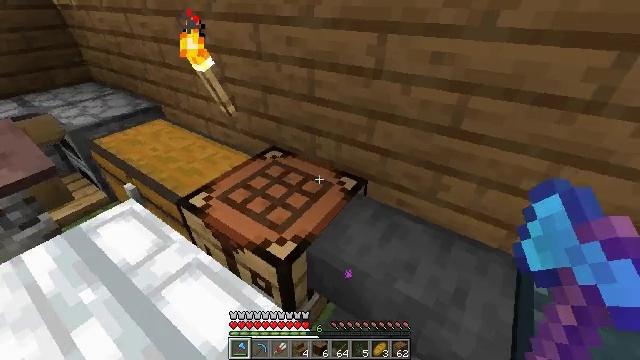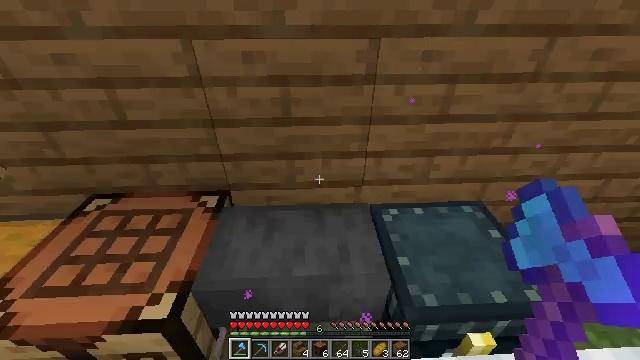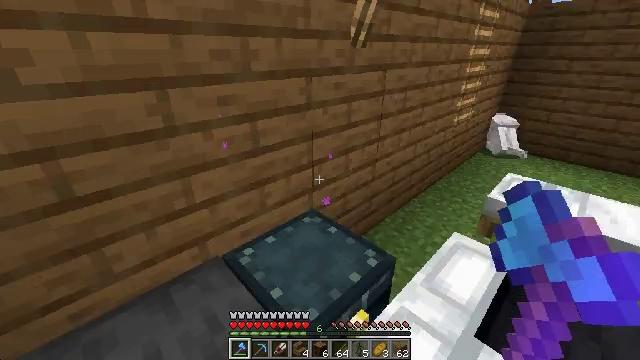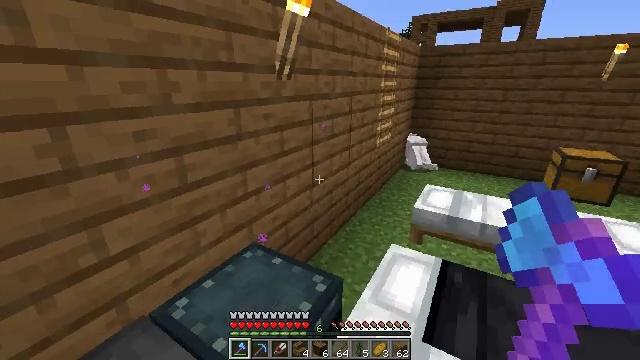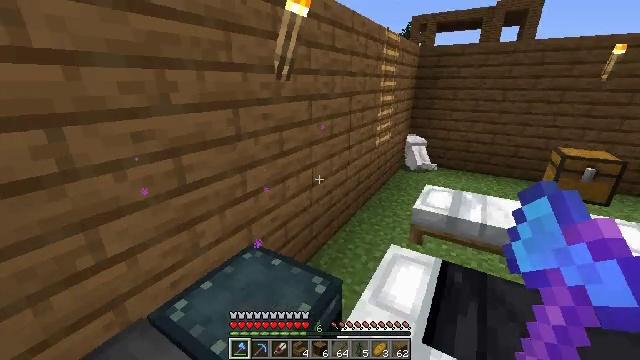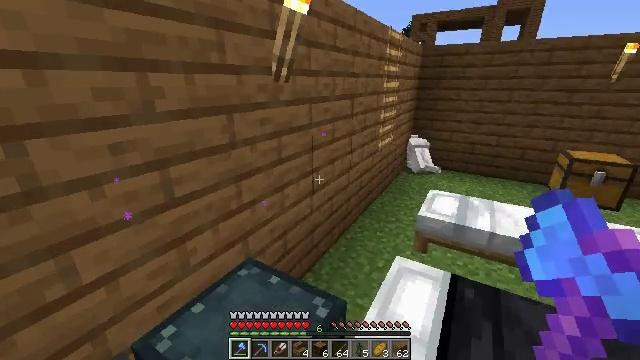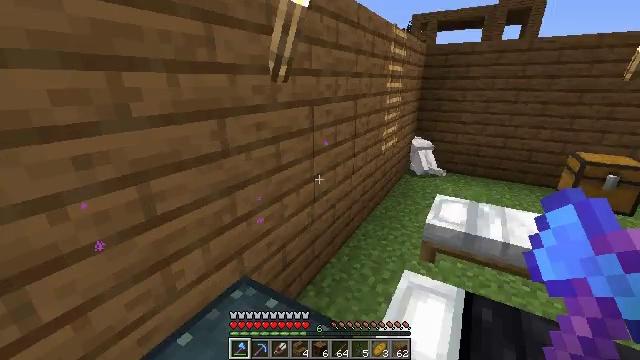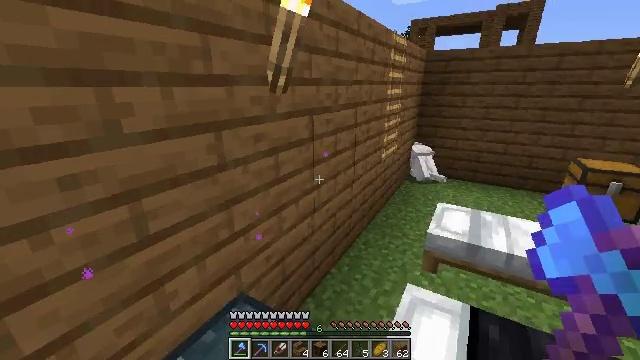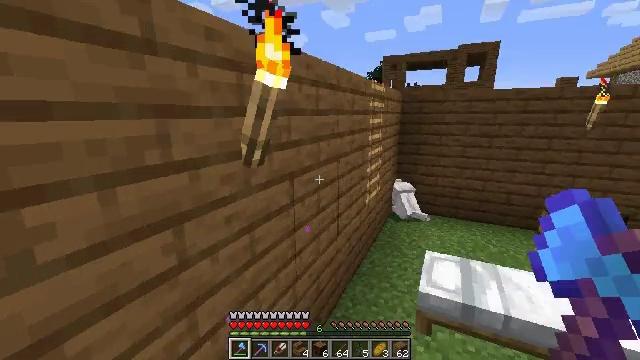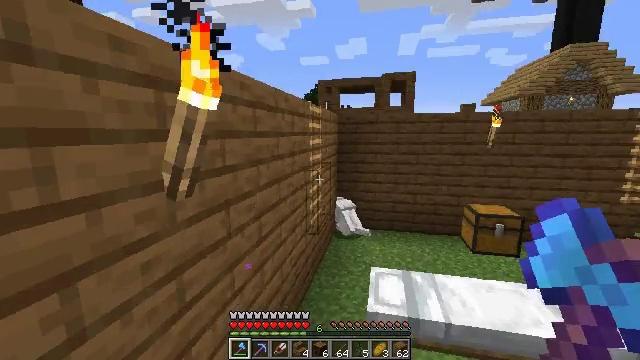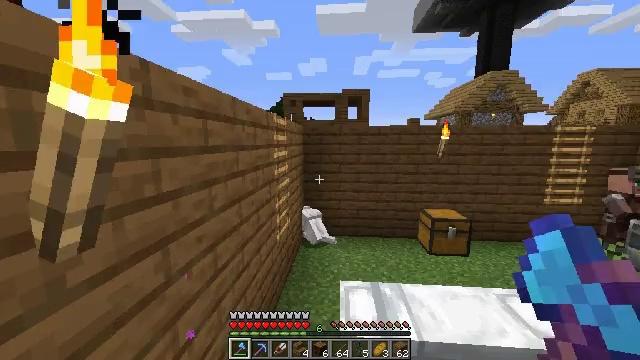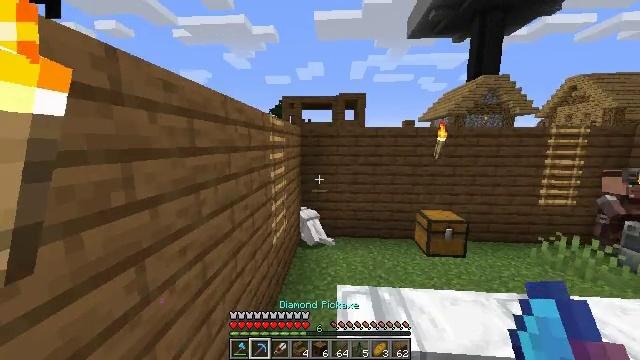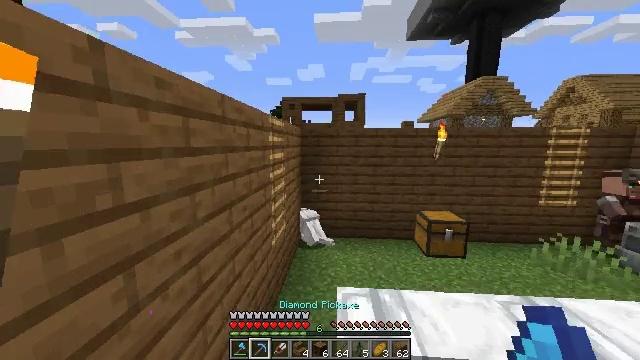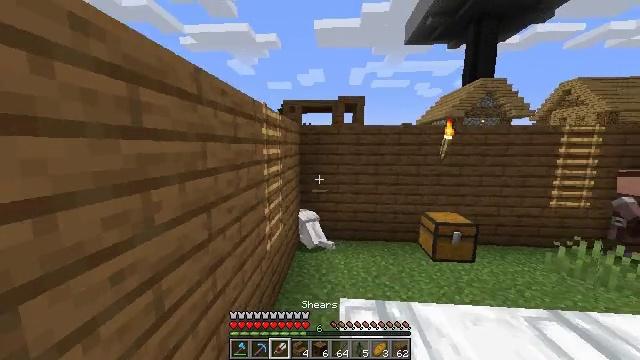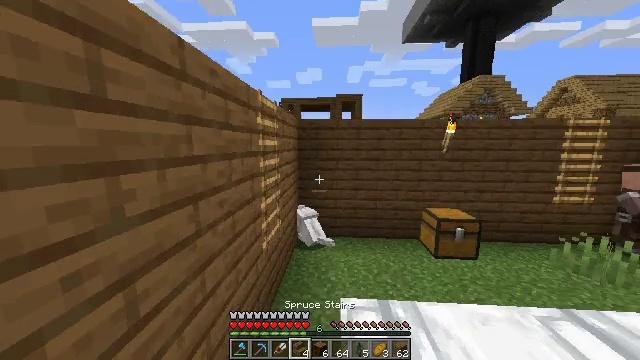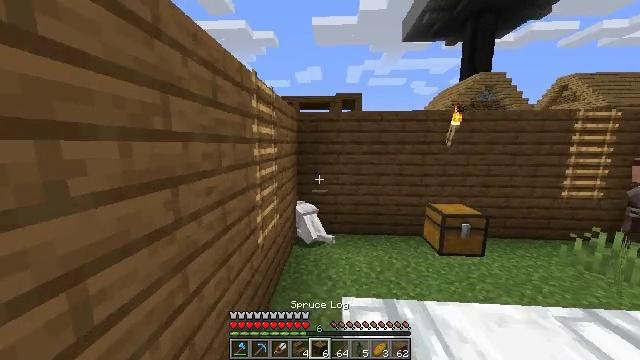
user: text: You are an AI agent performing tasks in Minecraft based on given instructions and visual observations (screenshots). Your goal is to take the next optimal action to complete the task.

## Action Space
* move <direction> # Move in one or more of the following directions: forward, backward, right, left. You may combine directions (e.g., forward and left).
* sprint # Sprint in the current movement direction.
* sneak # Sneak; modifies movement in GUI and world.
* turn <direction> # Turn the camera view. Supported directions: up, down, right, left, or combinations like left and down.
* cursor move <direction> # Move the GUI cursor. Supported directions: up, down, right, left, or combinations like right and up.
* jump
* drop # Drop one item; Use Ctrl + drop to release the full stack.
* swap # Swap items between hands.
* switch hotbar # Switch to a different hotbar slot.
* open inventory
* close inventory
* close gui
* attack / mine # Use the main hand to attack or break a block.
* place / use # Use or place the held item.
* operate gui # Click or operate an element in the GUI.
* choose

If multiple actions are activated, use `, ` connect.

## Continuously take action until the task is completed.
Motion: motion action
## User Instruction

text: Break oak leaves from the trees.
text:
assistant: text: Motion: turn right, open inventory
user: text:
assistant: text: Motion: turn right and up
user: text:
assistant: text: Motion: turn right and up
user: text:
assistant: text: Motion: move forward
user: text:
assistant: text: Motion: move forward
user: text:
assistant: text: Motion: move forward
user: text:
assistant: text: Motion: move forward
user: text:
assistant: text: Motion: move forward, turn right and up
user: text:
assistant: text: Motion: move forward, sprint, turn right and up
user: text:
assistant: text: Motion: move forward, sprint, turn right and up
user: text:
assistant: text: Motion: move forward, sprint
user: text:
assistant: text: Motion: move forward, sprint
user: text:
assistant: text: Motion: move forward, sprint
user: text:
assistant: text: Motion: move forward, sprint
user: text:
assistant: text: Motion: move forward, sprint
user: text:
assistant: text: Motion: move forward, sprint
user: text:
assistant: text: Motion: move forward, sprint
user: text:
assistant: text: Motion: move forward, sprint
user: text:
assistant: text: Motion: move forward and move right, sprint
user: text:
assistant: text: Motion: move forward and move right, sprint, turn left
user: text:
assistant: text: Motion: move forward and move right, sprint, turn left and up
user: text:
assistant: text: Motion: move forward and move right, sprint, turn left and up
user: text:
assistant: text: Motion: move forward and move right, sprint, turn left
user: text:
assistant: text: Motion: move forward and move right, sprint, turn left
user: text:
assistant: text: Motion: move forward and move right, sprint, turn left
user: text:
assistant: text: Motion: move forward, sprint, turn left
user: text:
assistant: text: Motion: move forward, sprint, turn left and up, jump
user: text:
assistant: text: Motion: move forward, sprint, turn left and up, jump
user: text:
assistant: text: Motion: move forward, sprint, turn left and up, jump
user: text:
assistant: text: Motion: move forward, sprint, turn left and up, jump